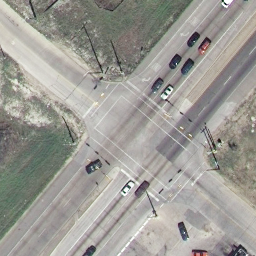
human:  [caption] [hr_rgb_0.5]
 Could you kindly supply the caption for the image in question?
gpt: An intersection with some plants at the corners .

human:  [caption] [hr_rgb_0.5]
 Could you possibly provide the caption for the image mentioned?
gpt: A busy intersection with some plants at the corners .

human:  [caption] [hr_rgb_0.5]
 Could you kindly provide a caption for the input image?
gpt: An intersection with some cars on the road .

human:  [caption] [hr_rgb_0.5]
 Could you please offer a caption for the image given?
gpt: A busy intersection with two roads vertical to each other .

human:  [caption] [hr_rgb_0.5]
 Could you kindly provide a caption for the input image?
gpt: An intersection with two roads vertical to each other .